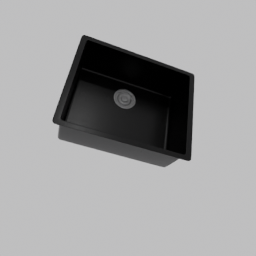
Label: appliances